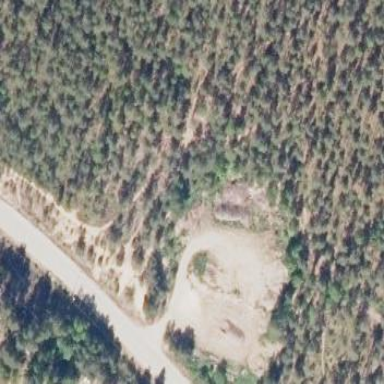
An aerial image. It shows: Quarry area.